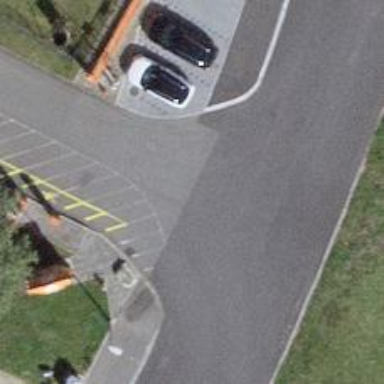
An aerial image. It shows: Unmarked crossing on footway.